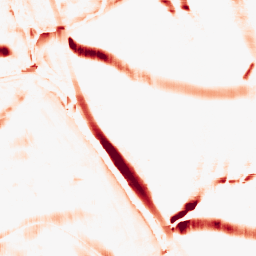
Category: morphological
Decomposition family: morphological_square
Decomposition parameters: operation: opening
size: 20
Upsampling method: cubic_mitchell
Upsampling parameters: scale: 8
Upsampling scale: 8